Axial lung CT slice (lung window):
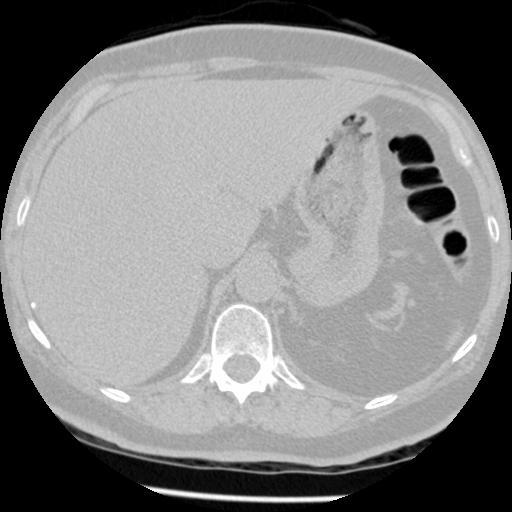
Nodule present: no